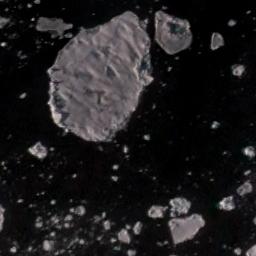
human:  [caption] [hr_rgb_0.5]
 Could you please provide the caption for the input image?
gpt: A large piece of ice and many small pieces of ice scattered on the deep blue sea .

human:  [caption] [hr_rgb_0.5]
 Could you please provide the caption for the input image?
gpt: A large piece of sea ice and some small pieces of ice sea float in the deep blue sea .

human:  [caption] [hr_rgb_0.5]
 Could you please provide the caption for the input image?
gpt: There is a big ice and many small ice on the deep blue sea .

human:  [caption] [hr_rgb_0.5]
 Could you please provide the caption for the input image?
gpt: There are sea ice of different sizes .

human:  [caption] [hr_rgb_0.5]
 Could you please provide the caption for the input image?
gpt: There are some small pieces of sea ice and a larger one .